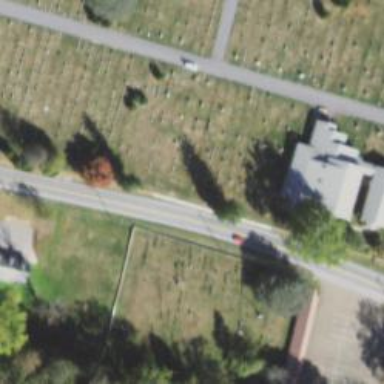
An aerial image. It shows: Cemetery.